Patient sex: F
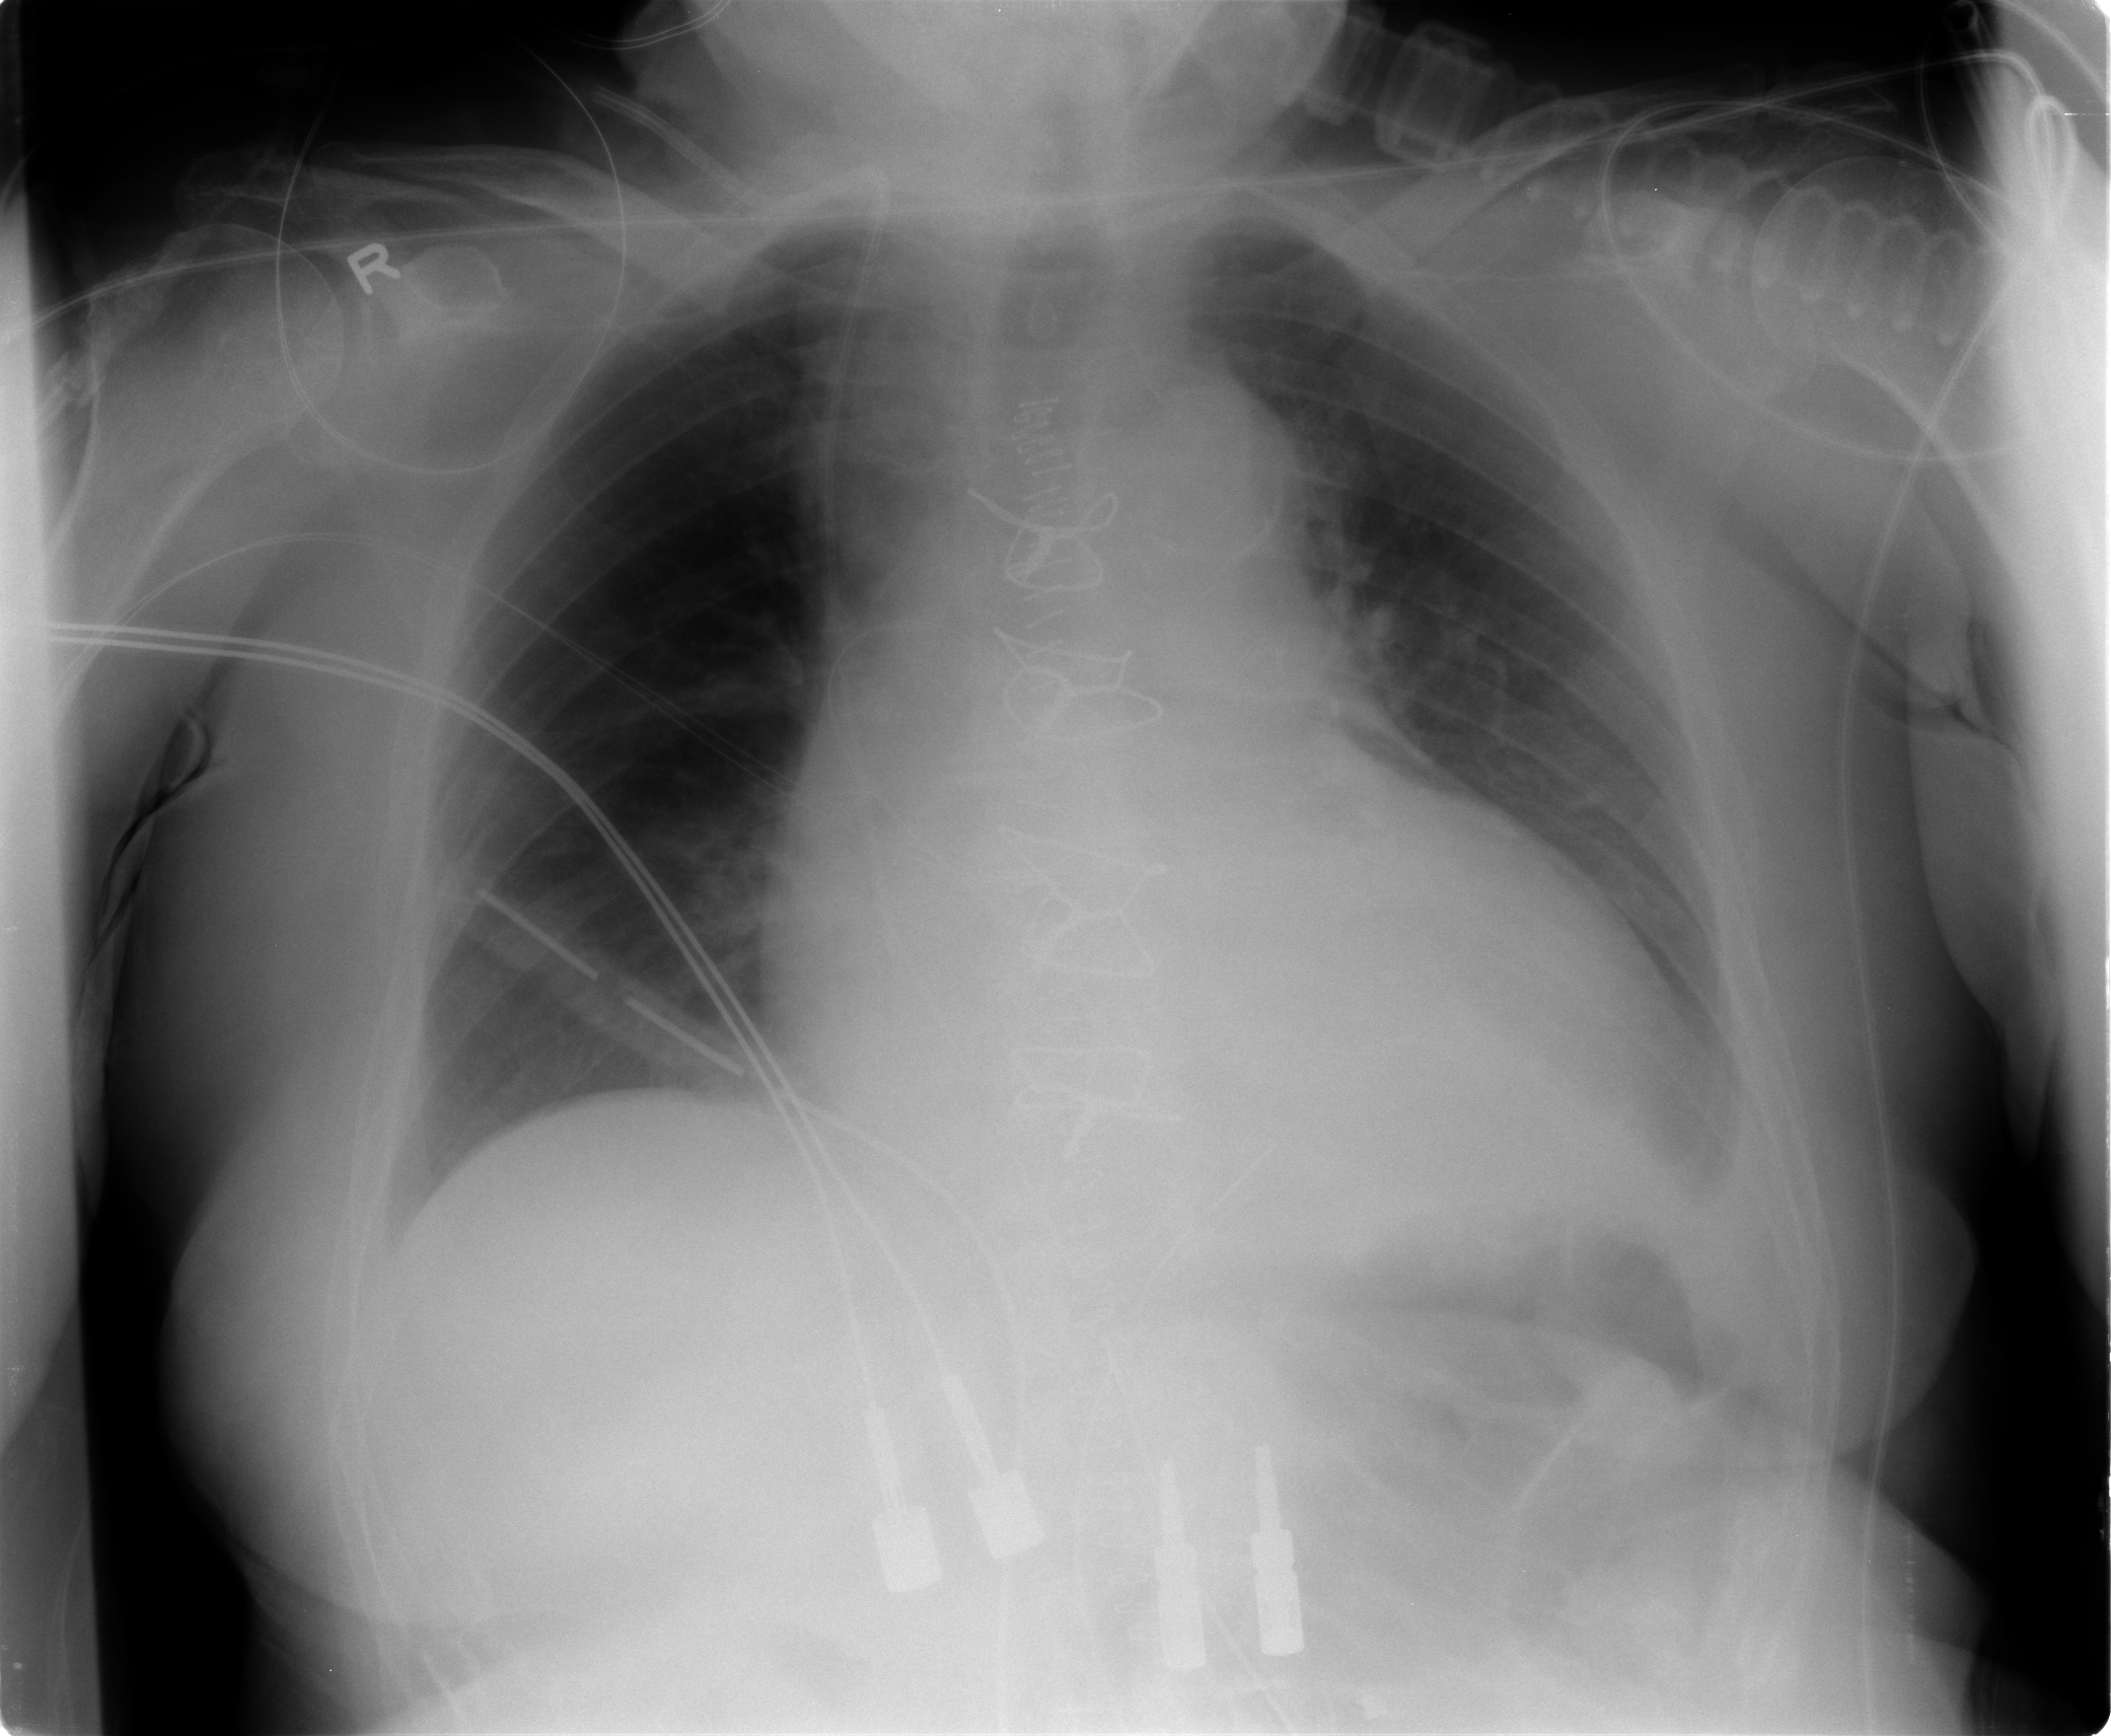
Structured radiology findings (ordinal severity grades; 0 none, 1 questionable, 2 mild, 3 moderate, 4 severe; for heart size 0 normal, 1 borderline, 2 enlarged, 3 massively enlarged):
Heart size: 2
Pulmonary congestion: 0
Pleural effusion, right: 0
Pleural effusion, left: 2
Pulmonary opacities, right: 0
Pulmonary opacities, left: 0
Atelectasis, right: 0
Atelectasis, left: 0